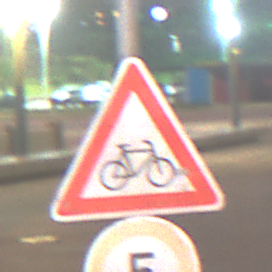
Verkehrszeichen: RadverkehrLinks
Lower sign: Geschwindigkeit5
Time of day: Night
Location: Outdoor (Urban)
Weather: PartlyCloudy
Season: NotSpecified
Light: Artificial